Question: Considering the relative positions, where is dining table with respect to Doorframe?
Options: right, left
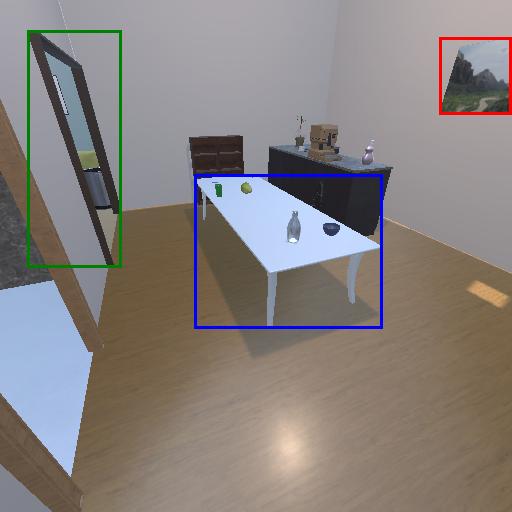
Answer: right